Field crop: maize
Growth stage: 2
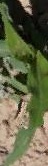
Species: maize